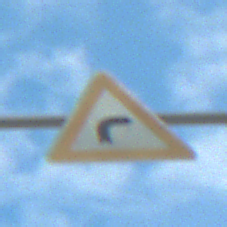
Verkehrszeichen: KurveRechts
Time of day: MorningAfternoon
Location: Outdoor (Urban)
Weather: PartlyCloudy
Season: NotSpecified
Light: Natural